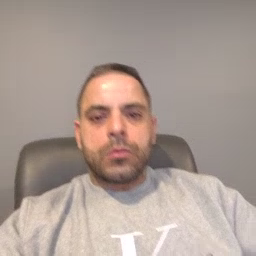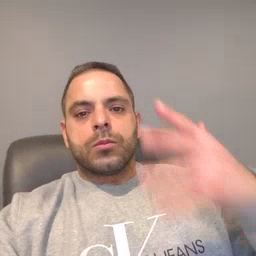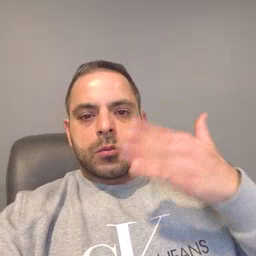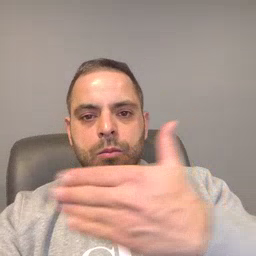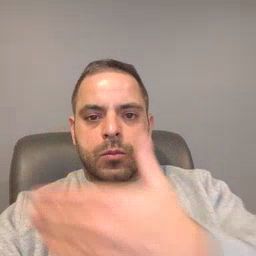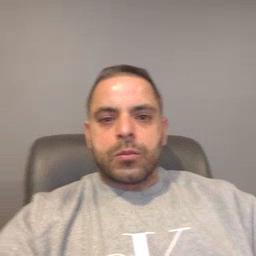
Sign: fish